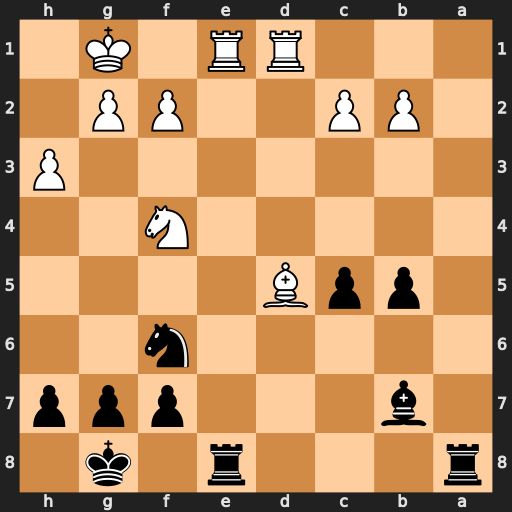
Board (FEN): r3r1k1/1b3ppp/5n2/1ppB4/5N2/7P/1PP2PP1/3RR1K1
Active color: b
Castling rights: -
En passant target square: -
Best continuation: Rxe1+